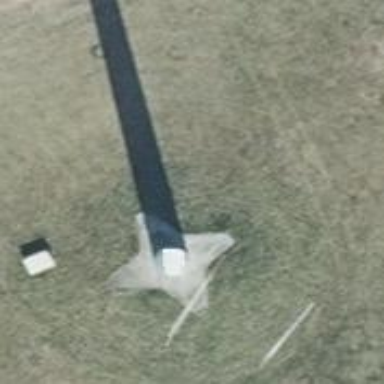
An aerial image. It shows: Wind generator powered by horizontal-axis wind turbine.